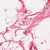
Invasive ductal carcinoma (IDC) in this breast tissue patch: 0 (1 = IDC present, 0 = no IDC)